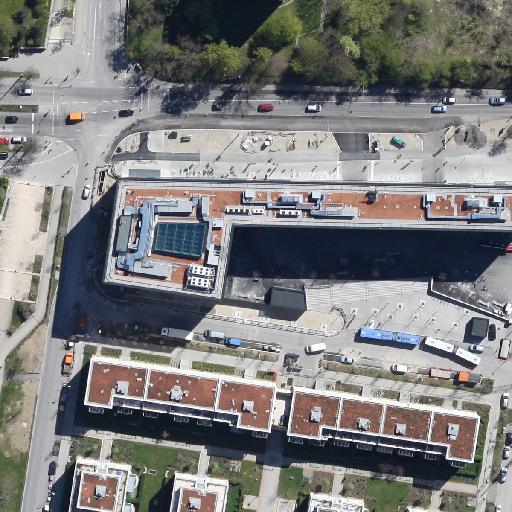
Referring expression: road marking